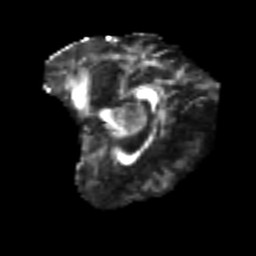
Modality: FA
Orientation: sagittal
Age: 40
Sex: female
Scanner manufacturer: siemens
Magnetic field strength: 3 T
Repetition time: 4.999 s
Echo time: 0.07946 s